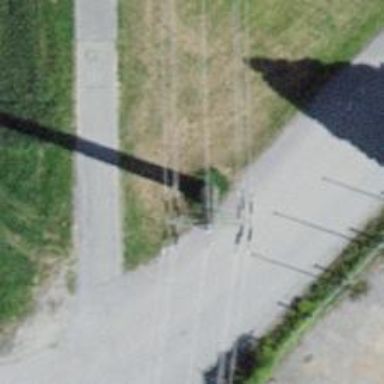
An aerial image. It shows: Power line in the image.